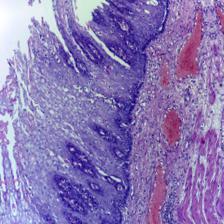
Diagnosis: Normal